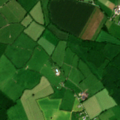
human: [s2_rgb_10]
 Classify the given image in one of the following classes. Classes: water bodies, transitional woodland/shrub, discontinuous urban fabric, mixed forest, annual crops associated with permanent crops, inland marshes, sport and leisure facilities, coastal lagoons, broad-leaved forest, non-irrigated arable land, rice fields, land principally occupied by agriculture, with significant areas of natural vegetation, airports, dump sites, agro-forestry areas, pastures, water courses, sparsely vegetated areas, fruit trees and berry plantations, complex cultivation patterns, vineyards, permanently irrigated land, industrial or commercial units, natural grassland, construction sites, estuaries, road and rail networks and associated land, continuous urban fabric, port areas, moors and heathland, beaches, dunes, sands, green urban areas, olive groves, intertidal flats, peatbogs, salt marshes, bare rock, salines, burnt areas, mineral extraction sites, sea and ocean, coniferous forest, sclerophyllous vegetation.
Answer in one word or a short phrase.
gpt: pastures, broad-leaved forest